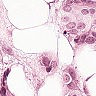
Metastatic tissue present: yes